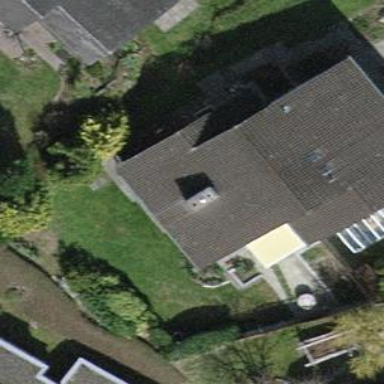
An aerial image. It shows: Detached building.